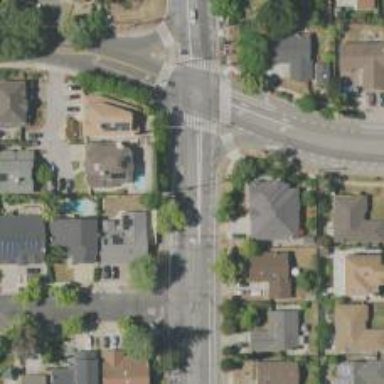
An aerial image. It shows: Secondary road with separate sidewalks.